Question: I'm using the Entity Framework and somehow it has started to get really slow when I'm trying to add or update the model.
Everything was working fine until someone execute some scripts to create some tables, and the scripts looks ok (she deleted it so i can't post it).
We have deleted those Tables and the problem is still there, and of course we don't have a back up.
If I click on the finish button the screen freeze but like in 20 minutes or more it finish correctly.
Does some one have had the similar problem in the past and give me some clue?
I can't see any log or any error in the screen so I'm super lost and looking for any idea.
Thanks in advance.

I'm Using Visual Studio 2012 and SQL Server 2014
This guy is having the same problem
<URL>
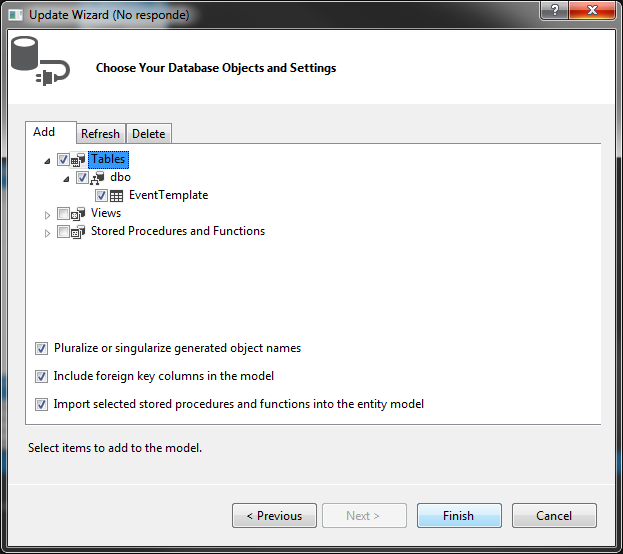
Answer: I have found the solution:
It looks like is a problem with SQL 2014, you have to install this:
<URL>
If you are curious here is more information:
<URL>
<URL>